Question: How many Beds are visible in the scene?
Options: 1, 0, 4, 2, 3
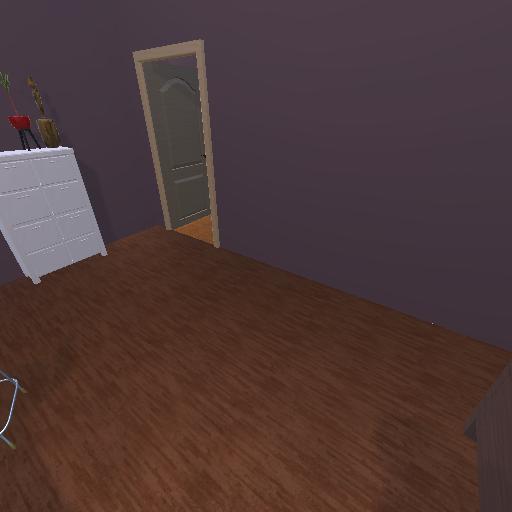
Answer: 1